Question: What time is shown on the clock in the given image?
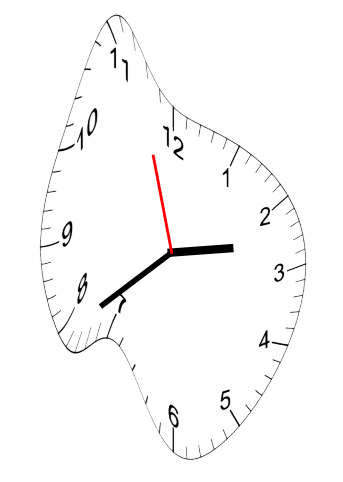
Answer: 02:38:57